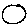
Label: circle